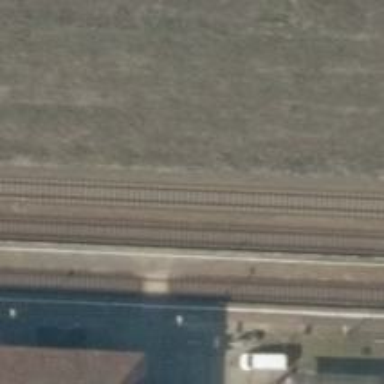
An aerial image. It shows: Platform for public transport and railway.